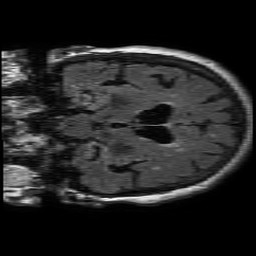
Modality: FLAIR
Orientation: coronal
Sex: female
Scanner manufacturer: philips
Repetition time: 11 s
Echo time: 0.125 s